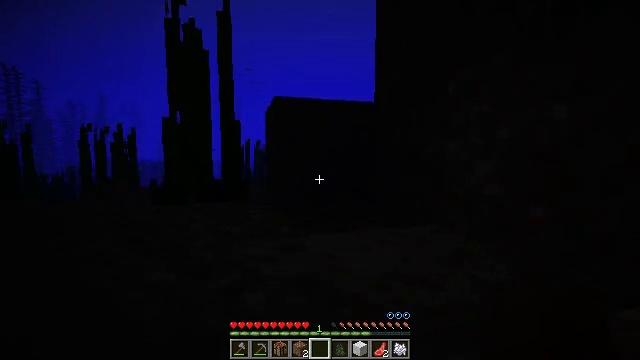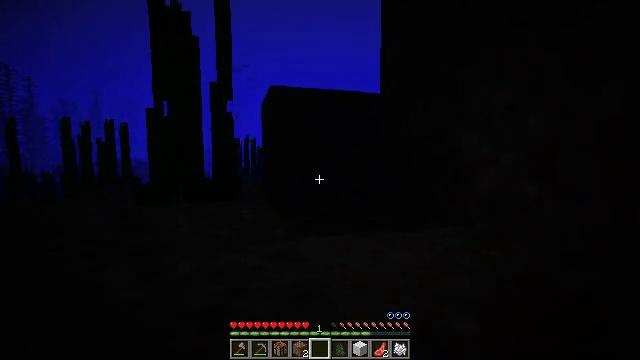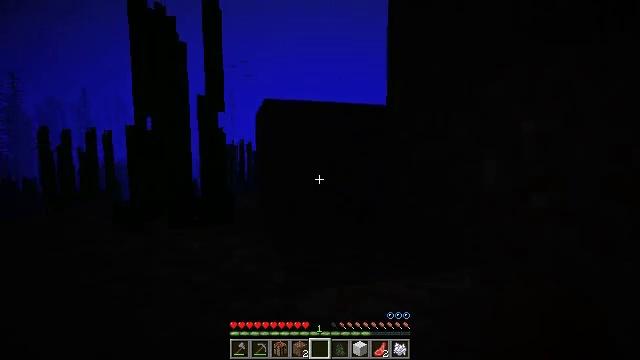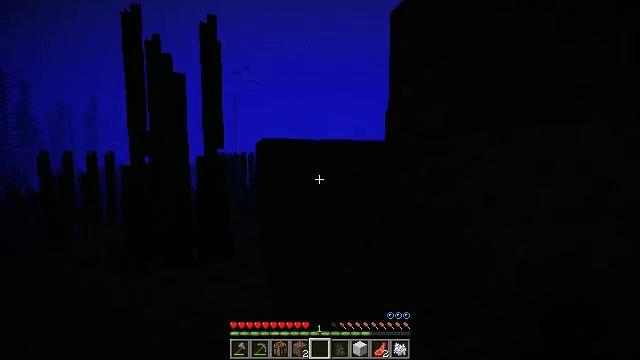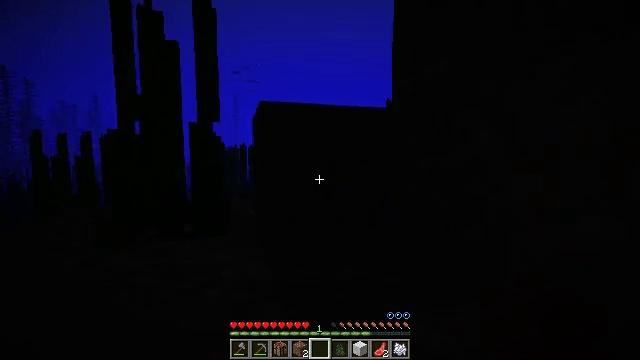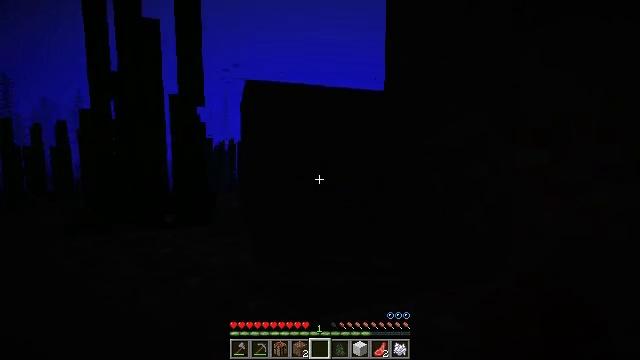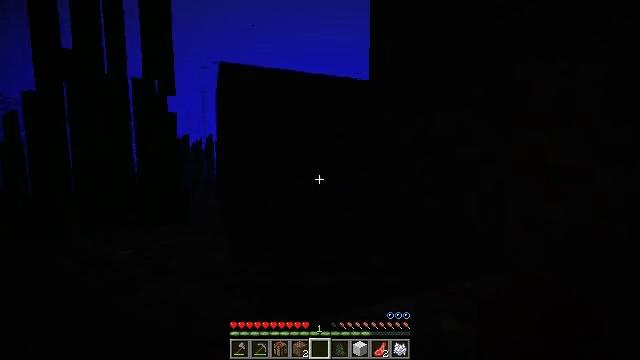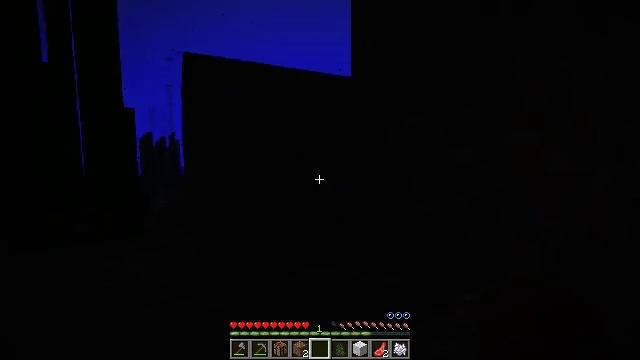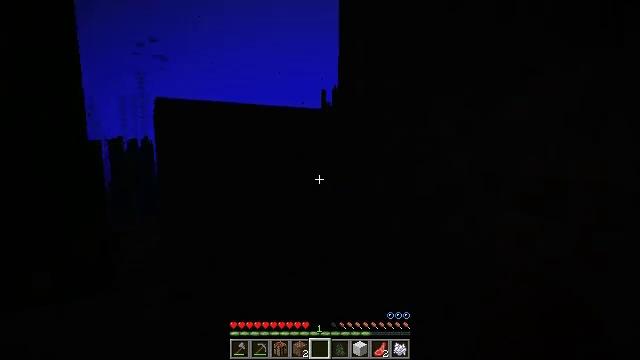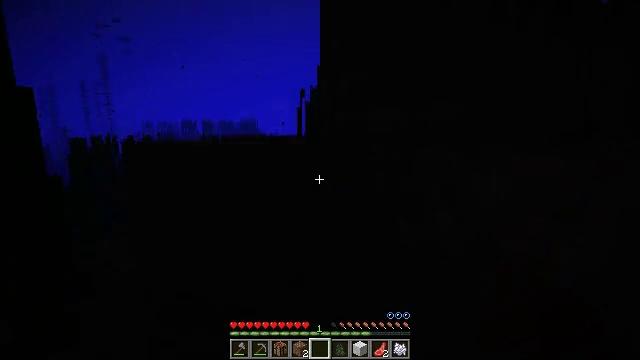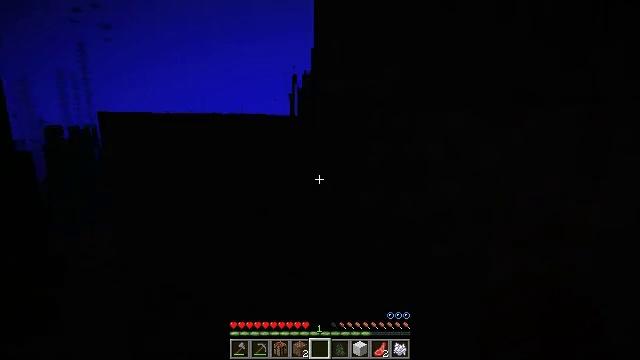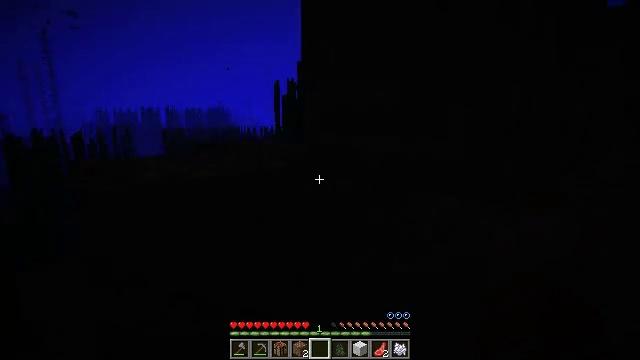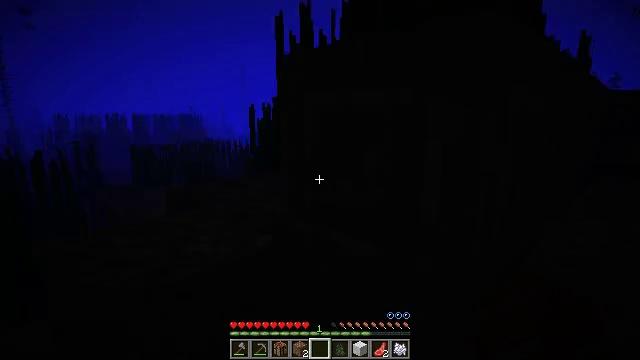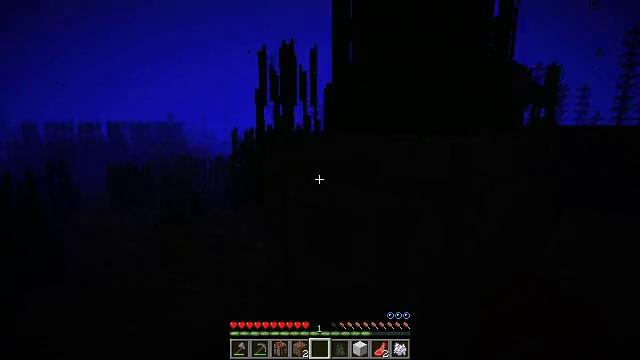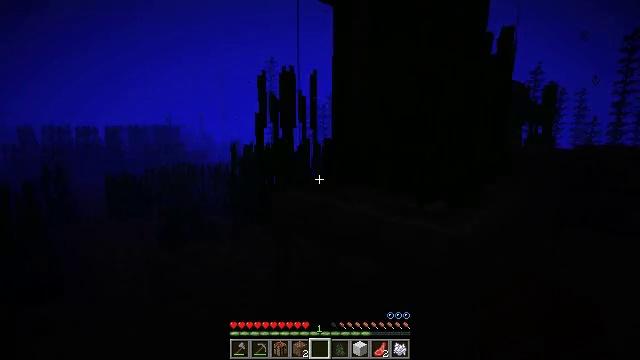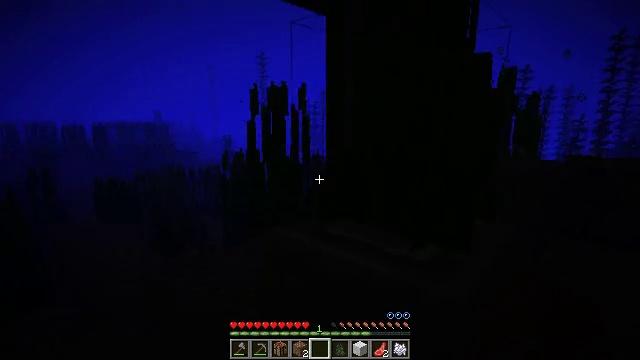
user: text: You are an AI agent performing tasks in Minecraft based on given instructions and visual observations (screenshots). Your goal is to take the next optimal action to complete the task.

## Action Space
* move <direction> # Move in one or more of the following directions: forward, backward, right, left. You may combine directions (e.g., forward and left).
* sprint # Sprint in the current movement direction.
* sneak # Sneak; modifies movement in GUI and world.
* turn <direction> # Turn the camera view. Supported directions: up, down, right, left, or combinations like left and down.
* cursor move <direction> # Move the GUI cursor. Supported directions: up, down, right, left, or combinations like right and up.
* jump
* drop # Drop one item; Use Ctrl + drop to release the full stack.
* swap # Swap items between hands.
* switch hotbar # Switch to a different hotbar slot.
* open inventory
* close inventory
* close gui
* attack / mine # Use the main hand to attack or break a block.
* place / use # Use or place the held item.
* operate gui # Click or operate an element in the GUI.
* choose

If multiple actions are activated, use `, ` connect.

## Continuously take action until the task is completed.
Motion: motion action
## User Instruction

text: Drop a cod.
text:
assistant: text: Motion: move forward, use / place
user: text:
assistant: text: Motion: move forward, use / place
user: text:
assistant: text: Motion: no_op
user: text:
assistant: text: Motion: no_op
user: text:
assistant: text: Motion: turn right
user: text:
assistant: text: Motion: turn right, jump
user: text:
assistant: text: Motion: turn right, jump
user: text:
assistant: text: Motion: turn right and down, jump
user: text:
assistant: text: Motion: turn right and down, jump
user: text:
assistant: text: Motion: turn right, jump
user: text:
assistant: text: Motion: turn right and down, jump
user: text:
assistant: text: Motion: turn right, jump
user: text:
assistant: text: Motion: turn right, jump
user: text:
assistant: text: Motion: jump
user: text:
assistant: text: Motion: turn right and down, jump
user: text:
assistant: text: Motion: turn right and down, jump
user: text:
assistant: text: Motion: jump
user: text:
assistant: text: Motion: turn down, jump
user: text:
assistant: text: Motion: turn right and down, jump
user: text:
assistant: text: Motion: turn right and down, jump
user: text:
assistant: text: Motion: turn right and down, jump
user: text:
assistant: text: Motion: turn right and down, jump
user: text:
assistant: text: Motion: turn right and down, jump
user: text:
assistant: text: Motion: turn right, jump
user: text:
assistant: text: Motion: jump
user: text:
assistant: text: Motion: move forward, jump
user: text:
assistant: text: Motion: move forward, jump
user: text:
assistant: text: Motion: move forward, turn right and down, jump
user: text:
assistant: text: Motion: move forward, turn right and down, use / place, jump
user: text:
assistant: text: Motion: move forward, turn right and down, use / place, jump